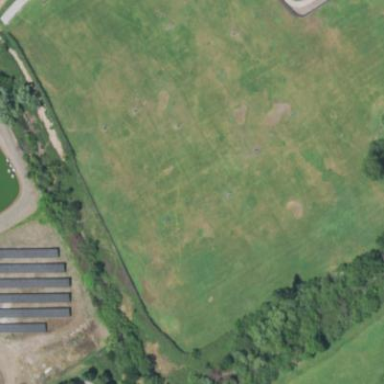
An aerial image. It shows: Golf driving range with grass surface.